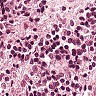
Metastatic tissue present: no